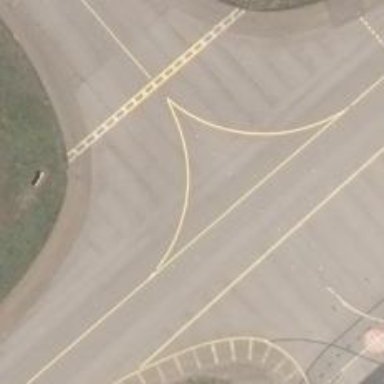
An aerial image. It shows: Image of taxiway at airport.